Field crop: maize
Growth stage: 2
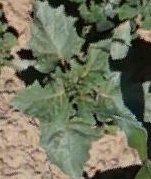
Species: datura